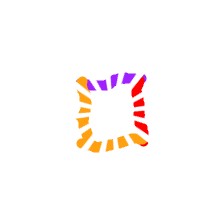
Shape: square